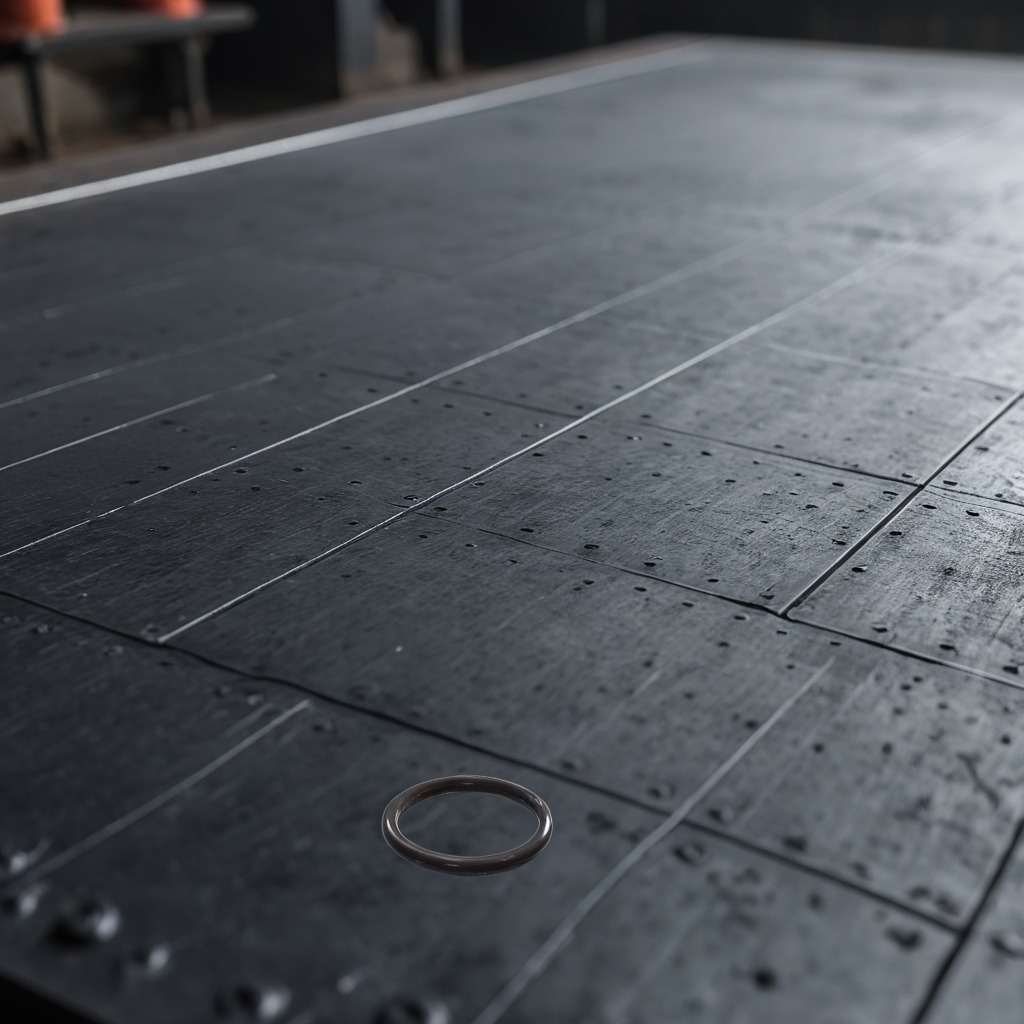
A rubber O-ring is lying on the cold steel table in a mining workshop gritty textures.